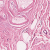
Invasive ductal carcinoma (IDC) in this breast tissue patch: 0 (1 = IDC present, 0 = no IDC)